На рисунке (a) показана деревянная доска $A$, помещённая на гладкий горизонтальный стол, один из концов которой соединён со стеной при помощи идеальной пружины. На столе есть небольшая закреплённая преграда $B$. Когда доска контактирует с $B$, пружина находится в нерастянутом состоянии. Доску $A$ оттягивают вправо на расстояние $l_0$, после чего помещают на неё пренебрежимо малых размеров деревянный брусок $C$ на расстоянии $D$ от её левого края, как показано на рисунке (b). Затем доску отпускают. Известны длина доски $L=0.7000~\text{м}$ и её масса $M=10.00~\text{кг}$, расстояние $l_0=1.000~\text{м}$, масса бруска $m=0.01000~\text{кг}$, жёсткость пружины $k=45.00~\frac{\text{Н}}{\text{м}}$ и коэффициенты трения покоя и скольжения между бруском и доской $\mu_0=0.4010$ и $\mu=0.4000$ соответственно. Столкновения между $A$ и $B$ абсолютно неупругие. Ускорение свободного падения равно $g=9.800~\frac{\text{м}}{\text{с}^2}$. Сопротивлением воздуха, массой пружины и влиянием бруска $C$ на движение доски пренебрегите.
Найдите, при каких значениях расстояния $D$ брусок $C$ не упадёт с доски $A$ в процессе дальнейшего движения системы.
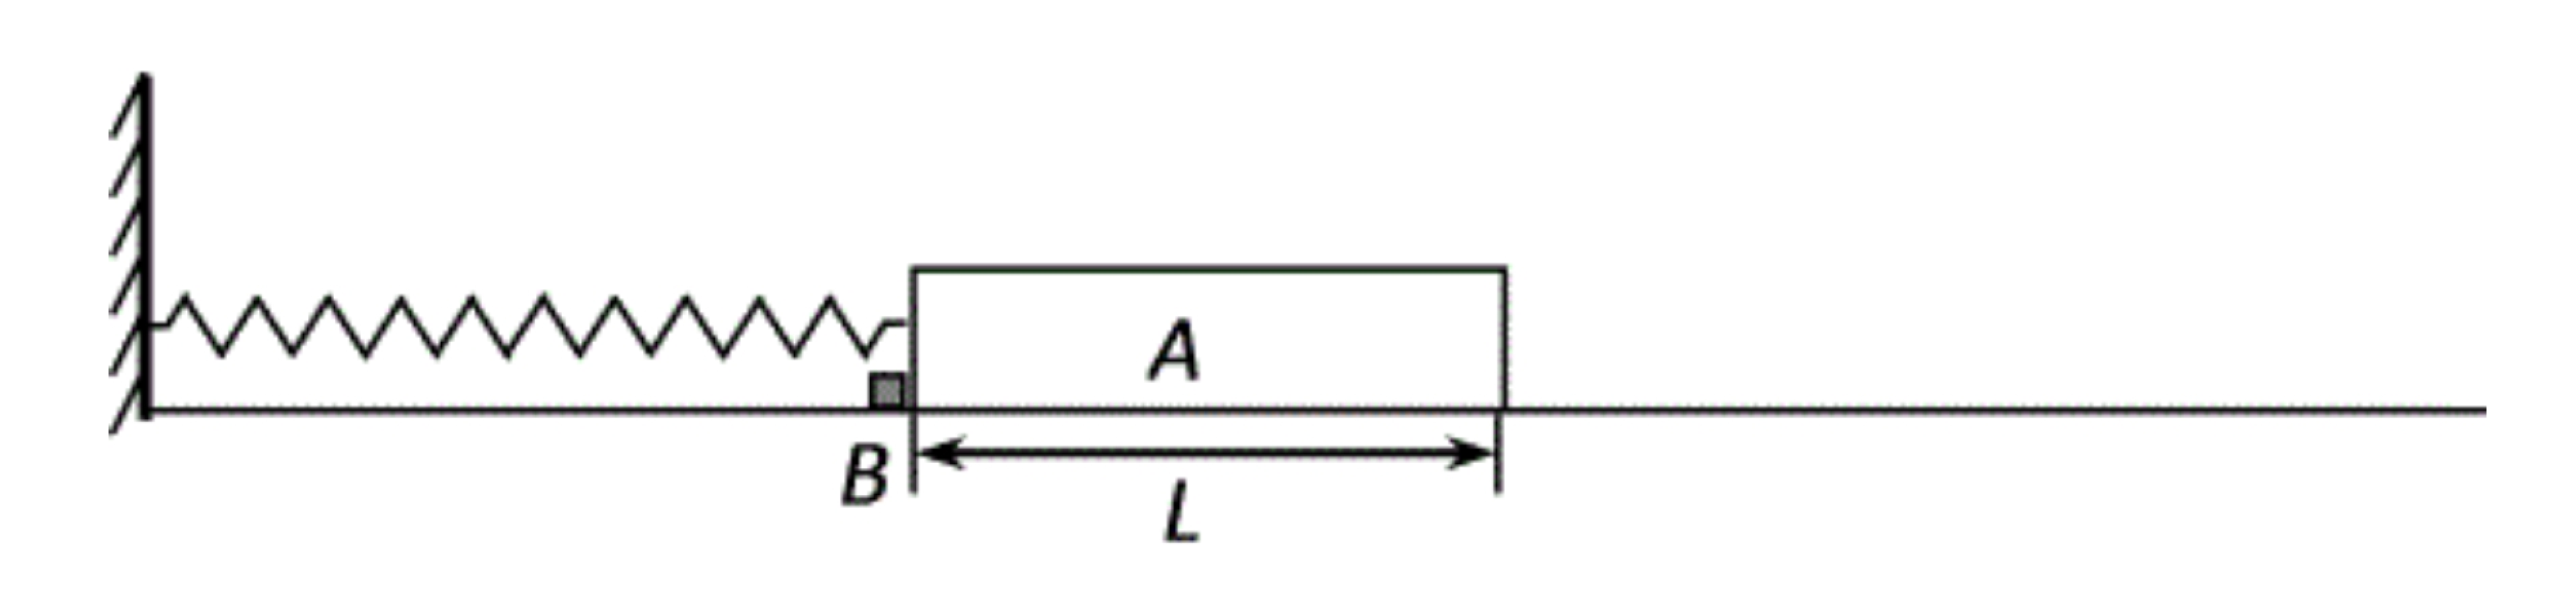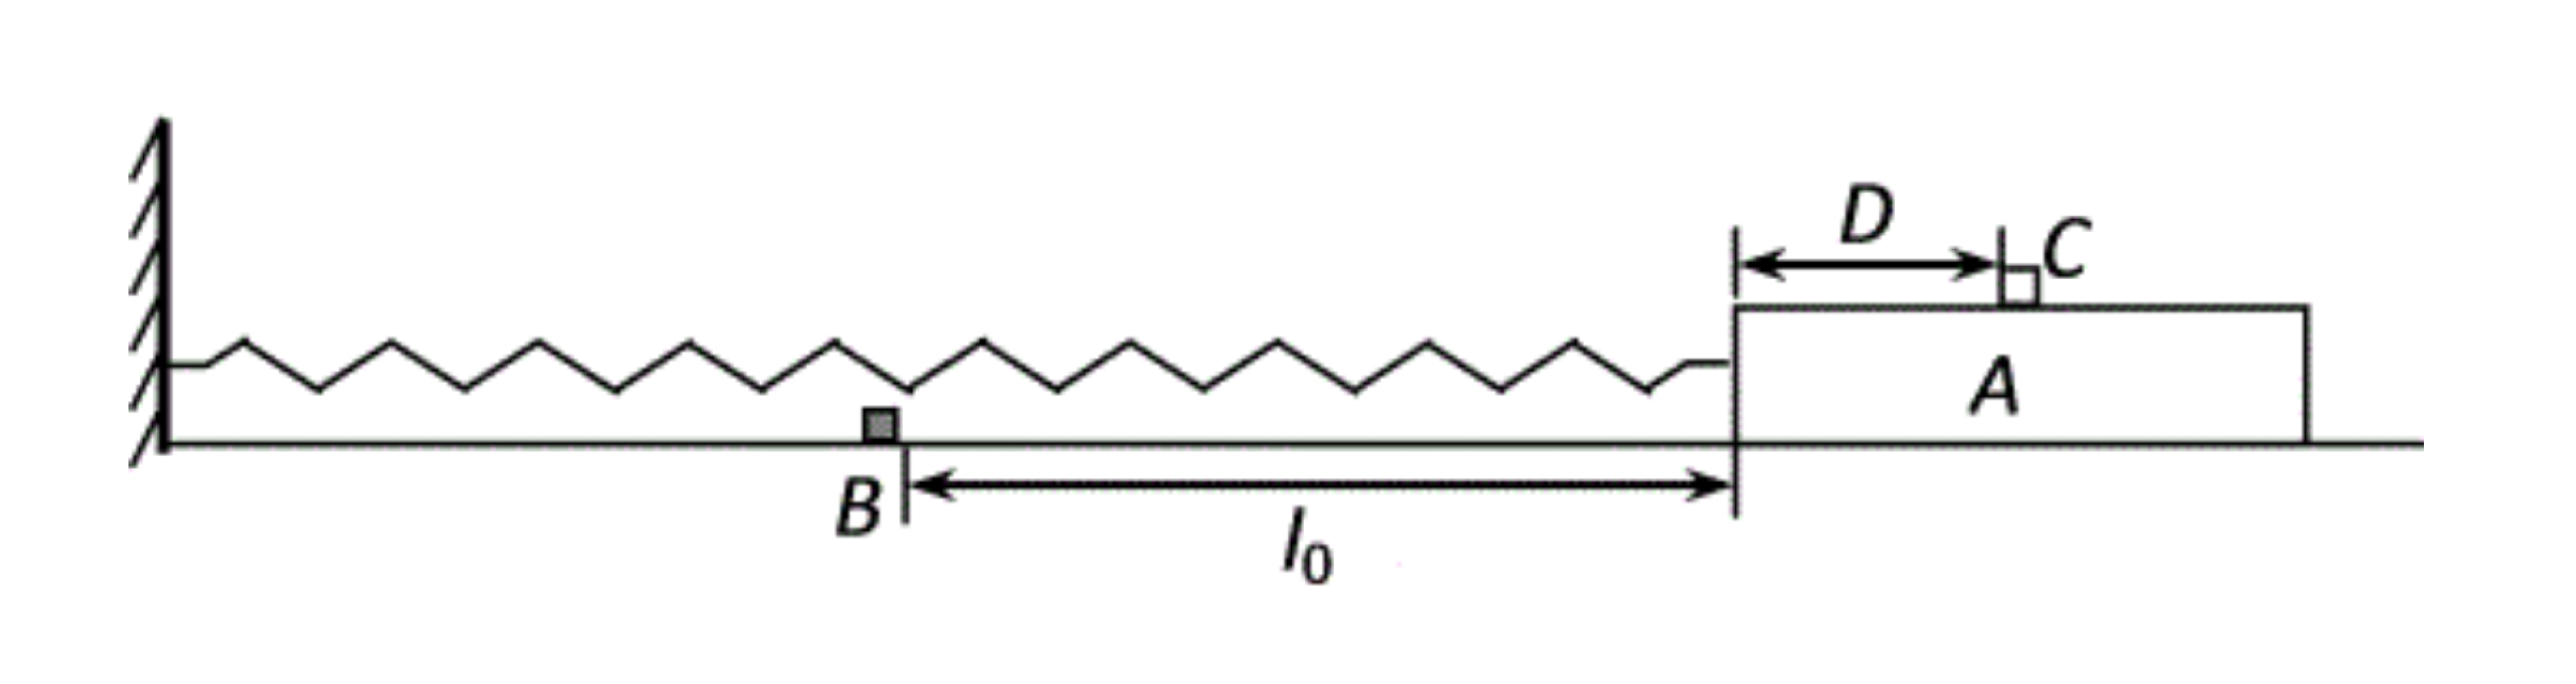
Ответ: \[0.548~\text{м}=\frac{kl_0^2}{2\mu Mg}-d \leq D \leq L-d= 0.674~\text{м},\] где $d=l_0\left[1-\cos{\varphi_1}-\frac{\mu Mg}{2kl_0}\varphi_1^2\right]$, $\varphi_1=0.897$ – корень уравнения $\frac{\mu Mg}{kl_0}\varphi_1=\sin{\varphi_1}$.
Темы:
T, Механика, Колебания, Китайские, Сухое трение